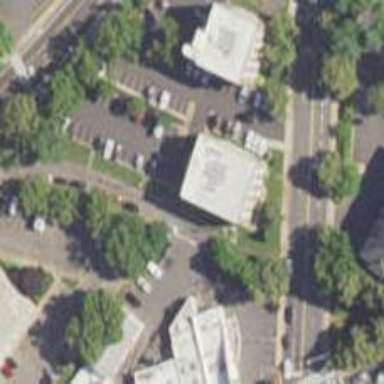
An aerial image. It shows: Healthcare clinic is depicted in the image.